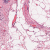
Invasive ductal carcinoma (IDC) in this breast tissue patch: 0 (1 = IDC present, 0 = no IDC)